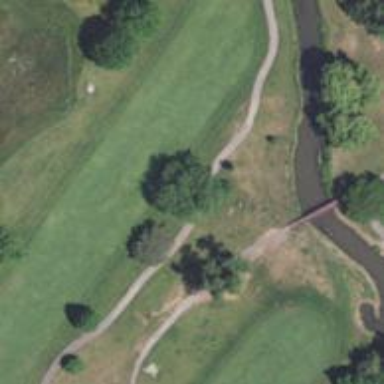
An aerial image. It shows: Path for both roads and golfers.